Aerial crown-view tile of a tropical tree (Barro Colorado Island, Panama), acquired 20250317:
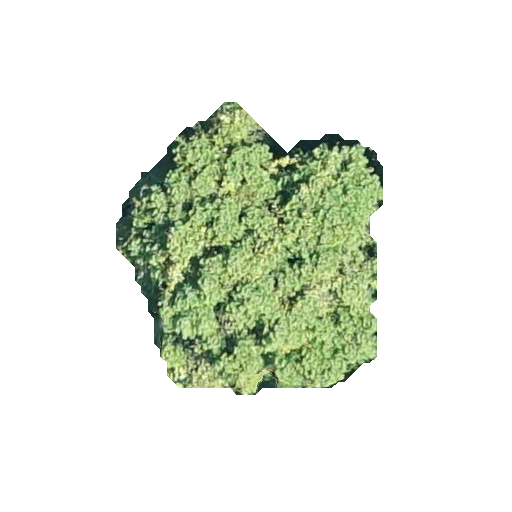
Species: Jacaranda copaia
GBIF accepted scientific name: Jacaranda copaia
Crown area: 86.559 m²